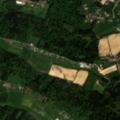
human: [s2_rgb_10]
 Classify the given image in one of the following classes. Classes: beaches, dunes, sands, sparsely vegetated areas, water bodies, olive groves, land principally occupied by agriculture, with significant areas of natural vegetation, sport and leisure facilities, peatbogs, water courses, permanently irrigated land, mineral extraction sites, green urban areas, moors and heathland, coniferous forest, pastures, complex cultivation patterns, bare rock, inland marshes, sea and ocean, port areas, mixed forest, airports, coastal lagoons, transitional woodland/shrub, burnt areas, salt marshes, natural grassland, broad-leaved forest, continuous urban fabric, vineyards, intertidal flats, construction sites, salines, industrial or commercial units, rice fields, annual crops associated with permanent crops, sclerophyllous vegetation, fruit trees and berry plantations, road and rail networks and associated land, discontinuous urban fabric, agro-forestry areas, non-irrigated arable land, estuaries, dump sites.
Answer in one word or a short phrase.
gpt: discontinuous urban fabric, non-irrigated arable land, complex cultivation patterns, broad-leaved forest, mixed forest